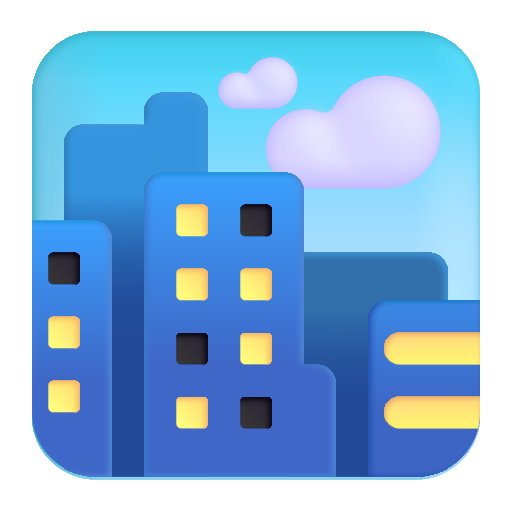
cityscape color